Field crop: tomato
Growth stage: 1
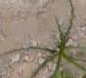
Species: cyperus